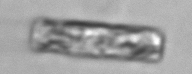
Label: Guinardia_delicatula